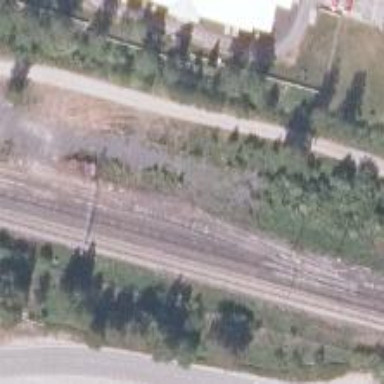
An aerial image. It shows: Wedge used for railway derailment.